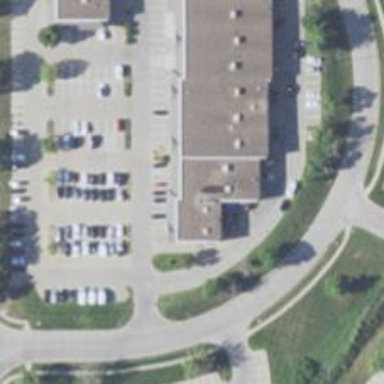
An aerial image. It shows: Car rental facility.